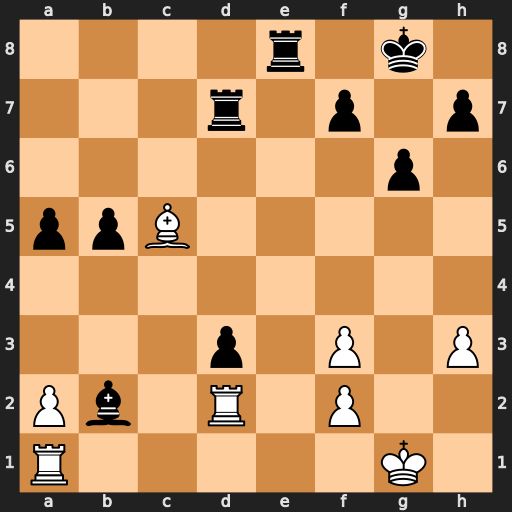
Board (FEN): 4r1k1/3r1p1p/6p1/ppB5/8/3p1P1P/Pb1R1P2/R5K1
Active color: w
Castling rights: -
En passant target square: -
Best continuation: Rxb2 d2 Rbb1 Red8 Rd1